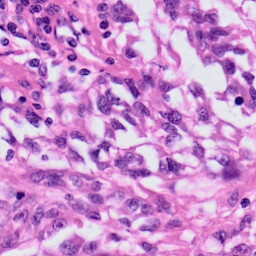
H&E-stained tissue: Skin